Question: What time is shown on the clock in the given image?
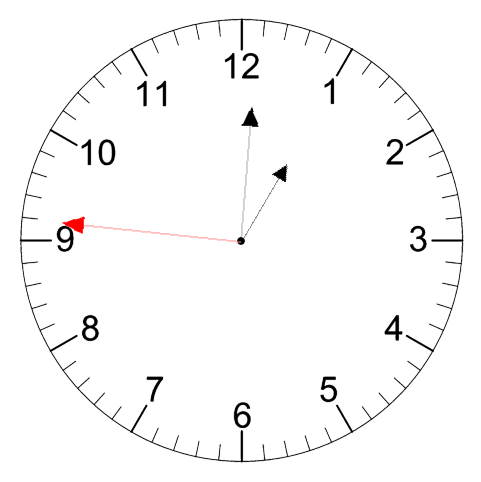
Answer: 01:00:46